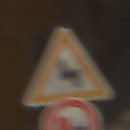
Verkehrszeichen: DoppelkurveZunaechstLinks
Zusatzzeichen unten: UeberholverbotKraftfahrzeuge
Umgebung: Outdoor, Urban
Tageszeit: MorningAfternoon
Wetter: Clear
Licht: Natural
Jahreszeit: NotSpecified
Kontrast: HighContrast